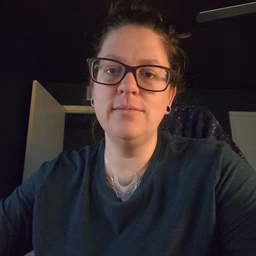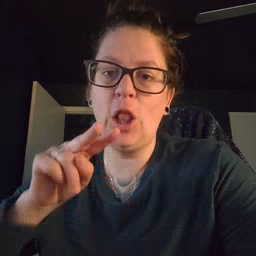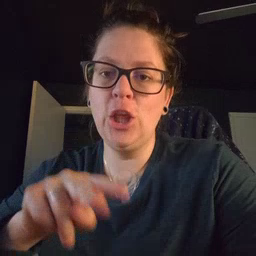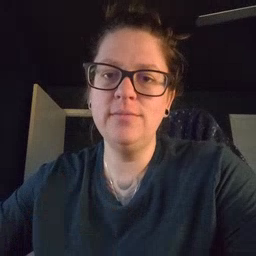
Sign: look